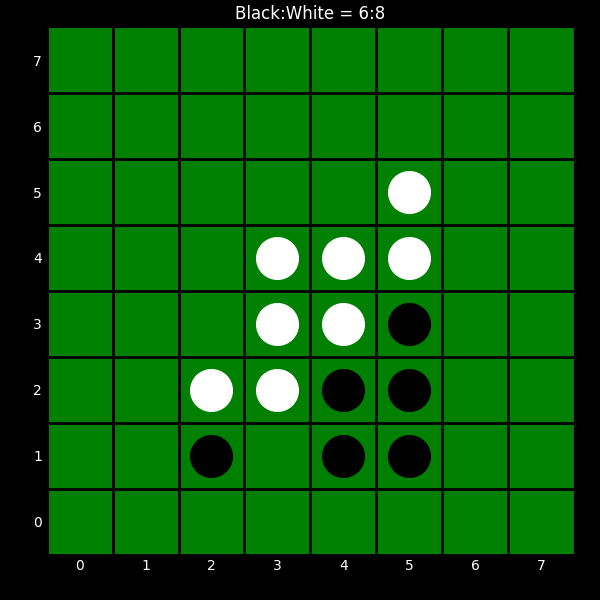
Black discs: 6
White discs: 8